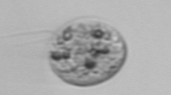
Label: Amoeba